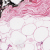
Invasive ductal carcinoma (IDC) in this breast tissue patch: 0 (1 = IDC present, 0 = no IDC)